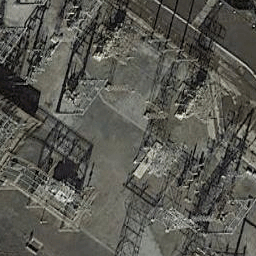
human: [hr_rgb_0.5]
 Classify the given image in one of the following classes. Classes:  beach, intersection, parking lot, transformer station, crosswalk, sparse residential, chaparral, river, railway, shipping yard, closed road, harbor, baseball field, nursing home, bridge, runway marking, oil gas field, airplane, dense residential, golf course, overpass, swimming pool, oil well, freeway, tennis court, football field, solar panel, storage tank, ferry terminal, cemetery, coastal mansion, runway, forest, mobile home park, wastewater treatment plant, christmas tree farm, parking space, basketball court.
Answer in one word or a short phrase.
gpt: transformer station